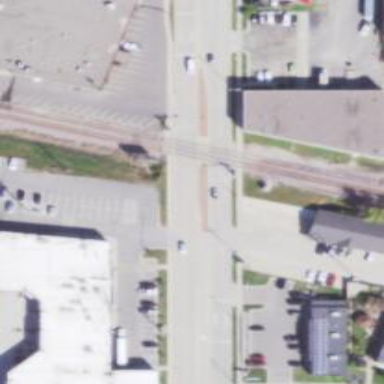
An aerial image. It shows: Railway crossing.